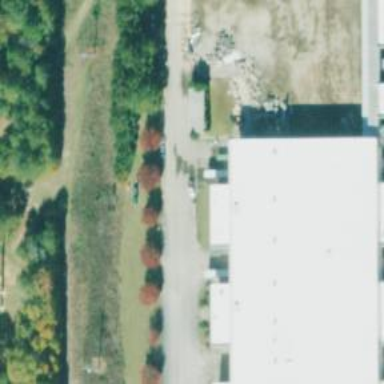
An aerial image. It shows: Industrial substation.